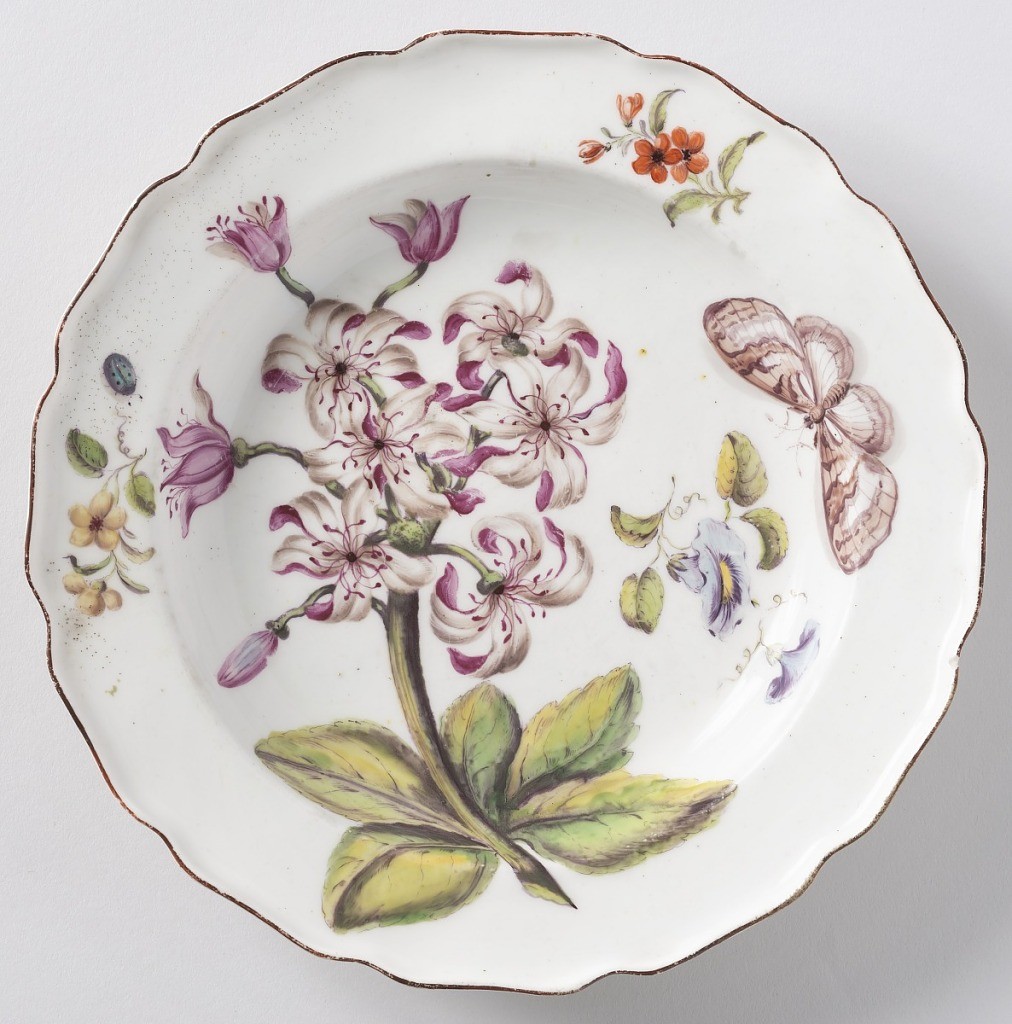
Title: Group of Twelve "Hans Sloane" Botanical Plates
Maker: Chelsea Porcelain Manufactory, English, 1745 – 1784
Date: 1754–1758
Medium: soft paste porcelain, vitreous enamel
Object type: plates
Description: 1957-11-2/13: A group of twelve plates with a wavy, brown-edged ...;     1957-11-2: A plate with a wavy, brown-edged rim, painted with...